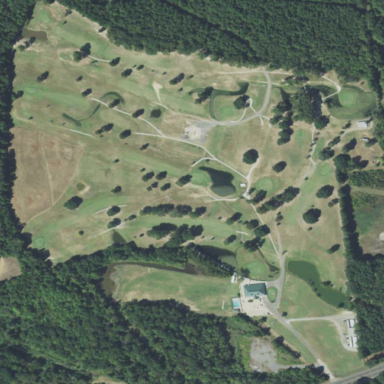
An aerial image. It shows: Golf course surrounded by greenery.